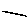
Label: line